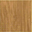
Piece: xx